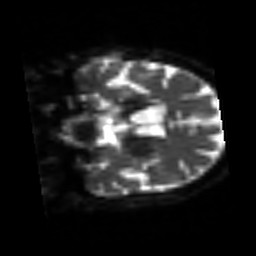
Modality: sbref
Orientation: coronal
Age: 75
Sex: female
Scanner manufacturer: siemens
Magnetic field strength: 3 T
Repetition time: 3.2 s
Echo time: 0.081 s